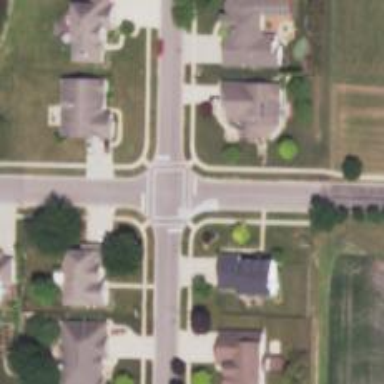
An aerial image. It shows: Uncontrolled road crossing with marked lines.